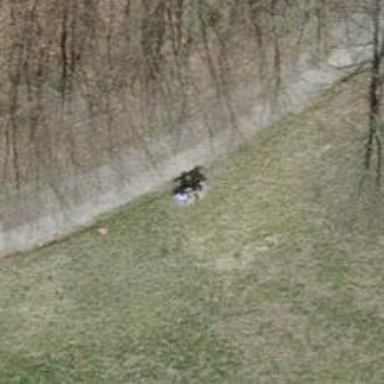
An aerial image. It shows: Bench for seating.